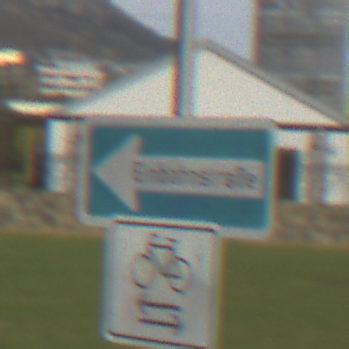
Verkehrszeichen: EinbahnstrasseLinksweisend
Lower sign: RichtungsangabeDurchPfeile9
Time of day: MorningAfternoon
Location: Outdoor (Suburban)
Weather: PartlyCloudy
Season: NotSpecified
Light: Natural